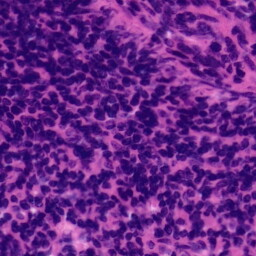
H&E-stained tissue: Tonsil